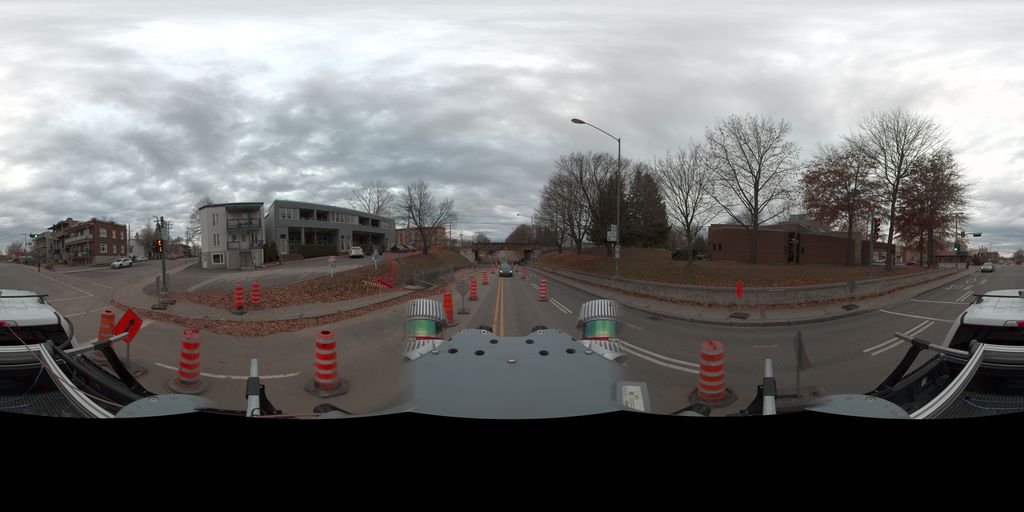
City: quebec_city